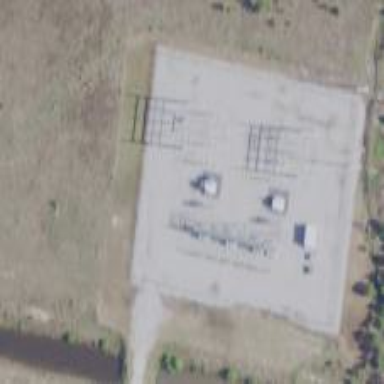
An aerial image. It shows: Distribution substation surrounded by fence.